Question: I'm coding a Chrome extension that would show a popup, but I cannot manage to control the size of content and only one tiny pixel shows.
Here is a screenshot, for reference:

As you can see the two gradient pixels are scroll bars and the one black pixel is the information.
'''
<!DOCTYPE html>
<html>
<head>
<title>Getting Started Extension's Popup</title>
<style type="text/css">
body {
background-color: #ffffff;
background-image: url(images/background.jpg);
background-repeat: no-repeat;
font-family: MyriadPro-Regular, 'Myriad Pro Regular', MyriadPro, 'Myriad Pro',
Helvetica, Arial, sans-serif;
}
.profile_tab {
position: absolute;
top: 30px;
left: 12px;
}
.settings_tab {
position: absolute;
top: 124px;
left: 12px;
}
.news_tab {
position: absolute;
top: 218px;
left: 12px;
}
</style>
<script></script>
</head>
<body>
<div
class="profile_tab"> <img src="images/Profile_Tab.png">
</div>
<div
class="settings_tab"> <img src="images/Settings_Tab.gif">
</div>
<div
class="news_tab"> <img src="images/News_Tab.gif">
</div>
</body>
</html>
'''
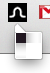
Answer: The size of the popup is determined from the width/height of the root element, '<html>', also known as 'document.documentElement'.
When an element is absolutely positioned, it's removed from the document's flow. Consequently, the width/height of the element does not contribute to the width/height of the parent elements.
To solve the issue, you can do one or all of the following:
- Do not use 'position:absolute'.- Assign a fixed width/height to the root element (through CSS).- Use JavaScript to calculate the width/height of the greatest element, and assign the result to 'document.documentElement.style.width' and '.height'. The most generic method (=looping through all elements and calculating their bottom/right offset using <URL> is quite expensive. Because you probably know in advance how your page looks like, you will be able to create a more effective method. For example: select the biggest element and read its '.scrollHeight' or '.offsetHeight' properties.